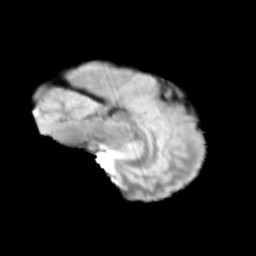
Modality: T2w
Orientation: sagittal
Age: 13
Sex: male
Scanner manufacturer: siemens
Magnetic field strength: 3 T
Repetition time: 3.8 s
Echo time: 0.07 s